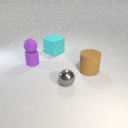
large cyan rubber cube behind small purple rubber cylinder